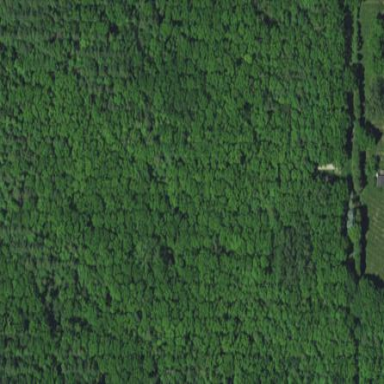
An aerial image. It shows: Forest area.